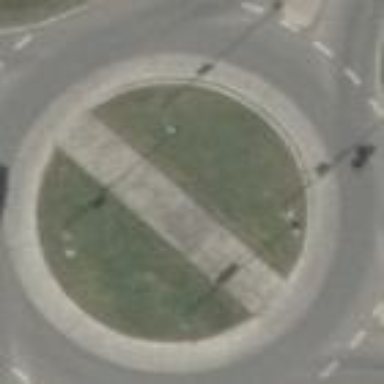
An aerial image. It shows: Tertiary road with asphalt surface leading to roundabout.